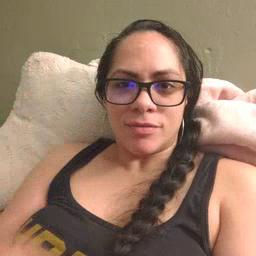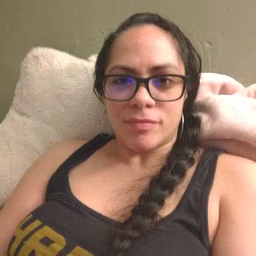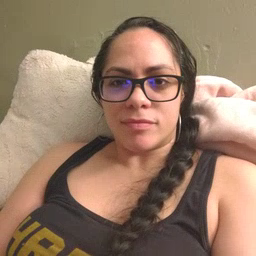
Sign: awake